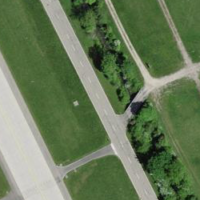
EUNIS habitat code: 57
Species observed at this site:
Rhamnus cathartica
Iris sibirica